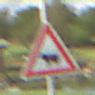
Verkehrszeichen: ViehtriebRechts
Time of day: MorningAfternoon
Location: Outdoor (Nature)
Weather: PartlyCloudy
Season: NotSpecified
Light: Natural